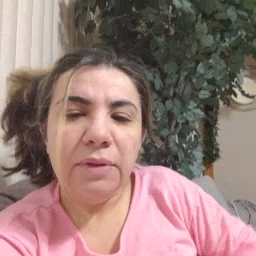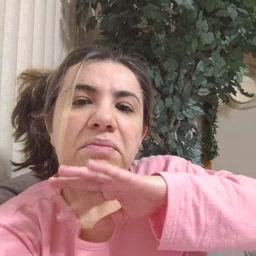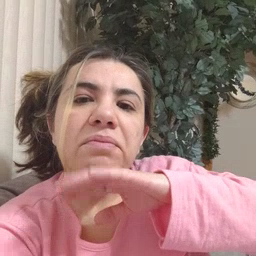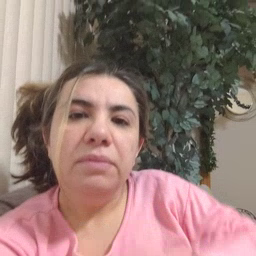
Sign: dirty